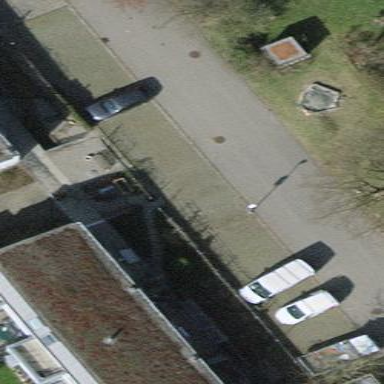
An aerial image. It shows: Street-side parking area.